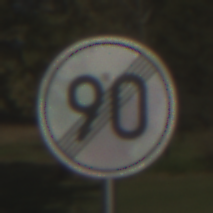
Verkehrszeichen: EndeGeschwindigkeit90
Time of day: MorningAfternoon
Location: Outdoor (Nature)
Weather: PartlyCloudy
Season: NotSpecified
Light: Natural